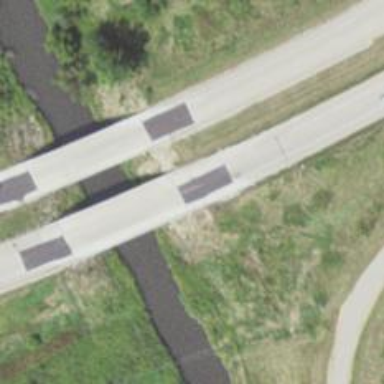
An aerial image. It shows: Bridge over trunk highway that serves as motorroad.